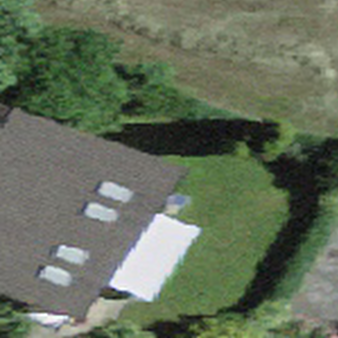
Label: other